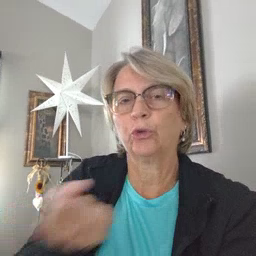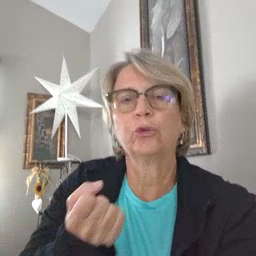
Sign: drawer